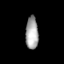
Tissue: prostate
Cell type: T cells
Senescence score: 0.2484
Nuclear area (px): 405
Mean DAPI intensity: 166.264